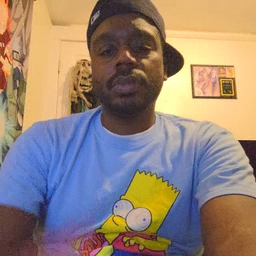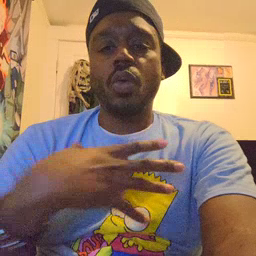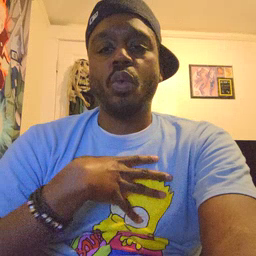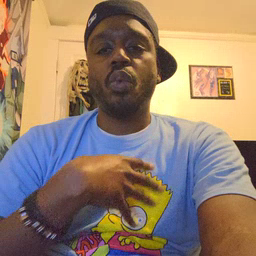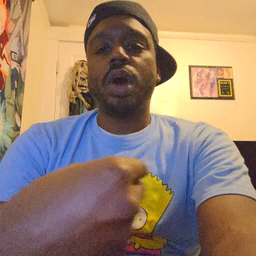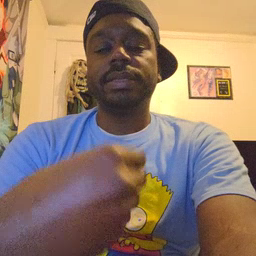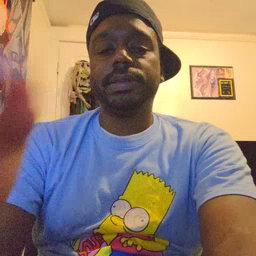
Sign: white